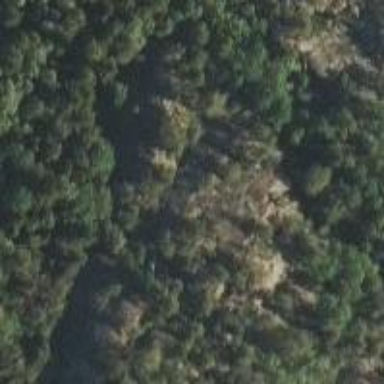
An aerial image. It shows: Landscape dominated by bare rock.